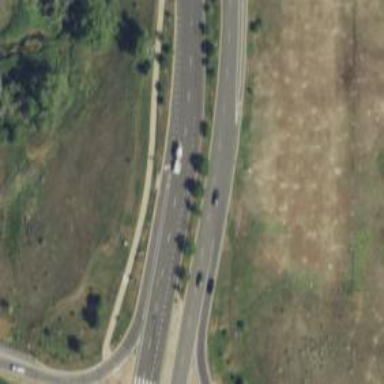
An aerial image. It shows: Expressway with asphalt surface classified as trunk highway.